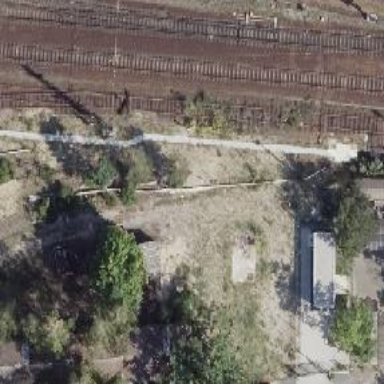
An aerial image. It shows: Abandoned railway yard.